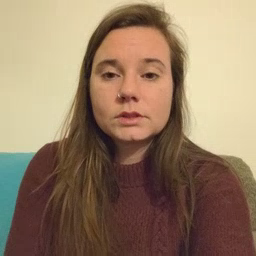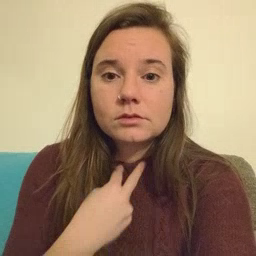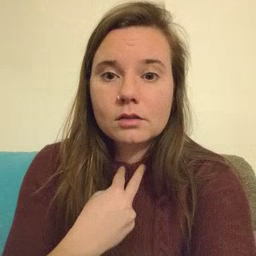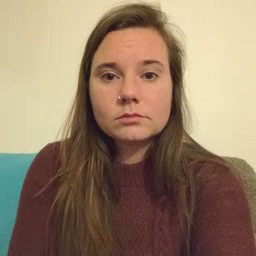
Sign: stuck